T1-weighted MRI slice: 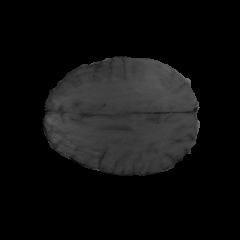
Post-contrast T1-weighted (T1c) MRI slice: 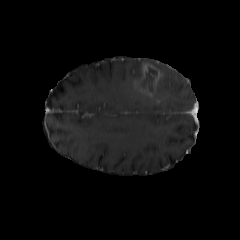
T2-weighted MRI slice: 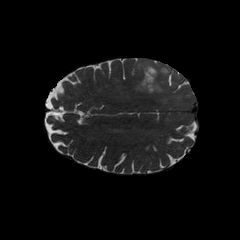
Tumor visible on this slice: yes